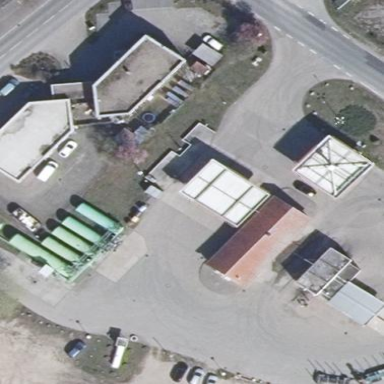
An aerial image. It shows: Commercial building with fuel station.